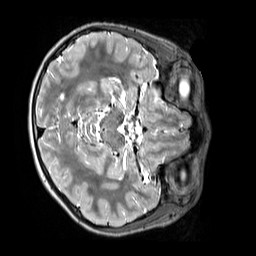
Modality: T2w
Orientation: axial
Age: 11
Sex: male
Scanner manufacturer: siemens
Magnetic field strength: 3 T
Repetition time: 3.2 s
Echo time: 0.408 s